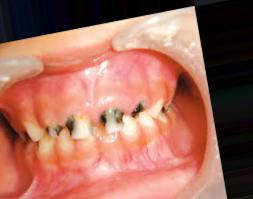
Condition: Caries